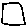
Label: square